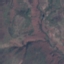
Label: HerbaceousVegetation